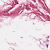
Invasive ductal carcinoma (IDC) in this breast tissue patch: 0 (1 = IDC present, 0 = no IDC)